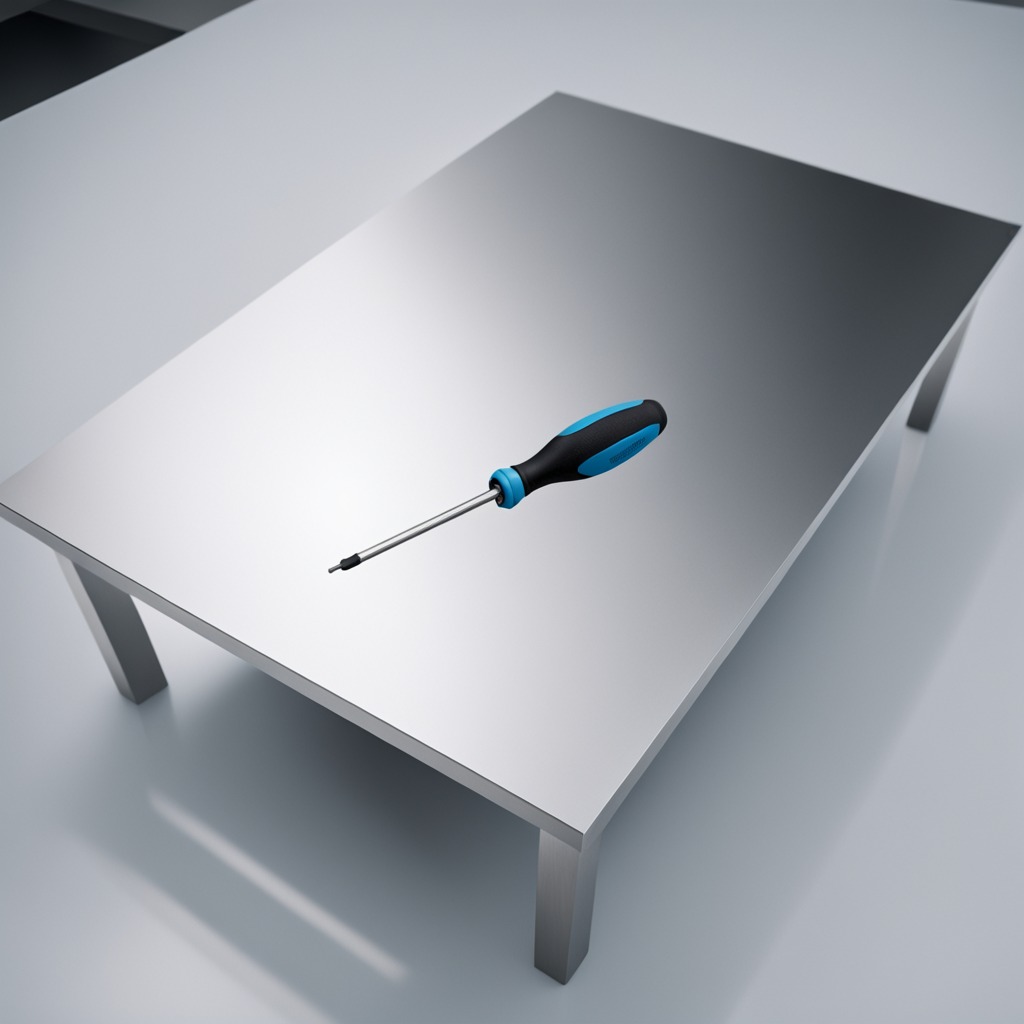
A screwdriver is lying on the stainless steel table in a high-end prototyping lab.